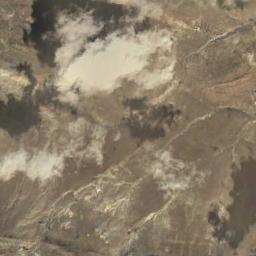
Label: cloud